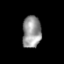
Tissue: prostate
Cell type: Myeloid cells
Senescence score: 0.7127
Nuclear area (px): 585
Mean DAPI intensity: 151.024